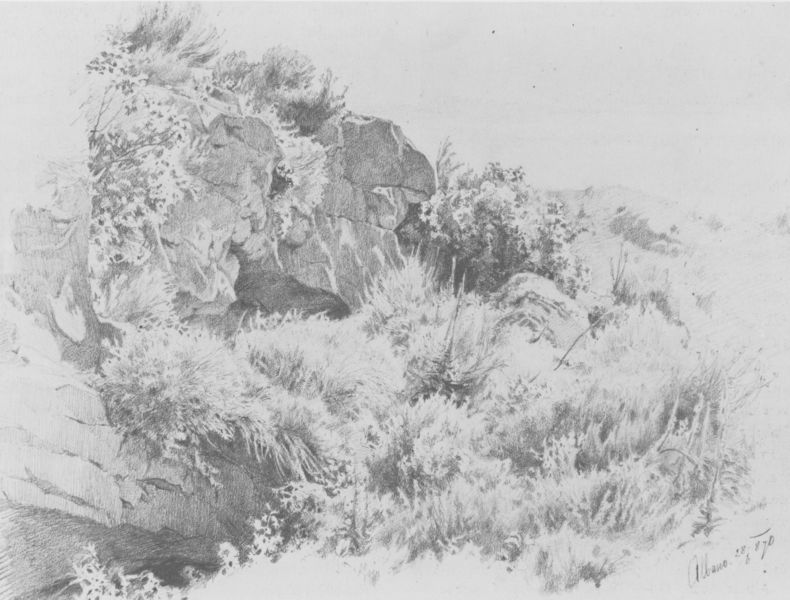
Titel: Gesteinspartie bei Albano
Künstler: Carl Schuch
Standort: Wien
Institution: Albertina
Schlagwörter: berg, felsen, gestein, himmel, schatten, weiß, aquarell, landschaft, ausschnitt, blumen, grau, hell, licht, schwarz, skizze, zeichnung, gras, wiese, stein, steine, signatur, erde, gräser, halme, natur, busch, büsche, gebüsch, sonne, sträucher, pflanzen, tal, wald, sommer, studie, fels, gebirge, hang, grafik, graphik, schattierung, schichten, steil, white, gray, grey, detail, datum, fein, frühling, grashalme, fugen, tusche, neblig, schönheit, ästhetik, schwarz-weiss, schraffur, bleistift, grasbüschel, leben, bewachsen, landscape, trees, graben, büschel, stäucher, forest, kräuter, bewuchs, ritzen, pencil, naturstudie, pfanze, felsgestein, greyscale, abhnag, felsspalten, albano, wieso, ruskin, olbano, schifer, graphite